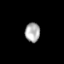
Tissue: skin
Cell type: Epithelial cells
Senescence score: 0.2712
Nuclear area (px): 282
Mean DAPI intensity: 172.053